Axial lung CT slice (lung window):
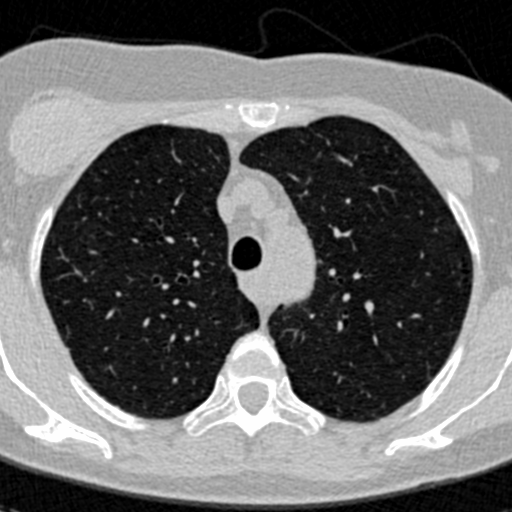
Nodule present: no